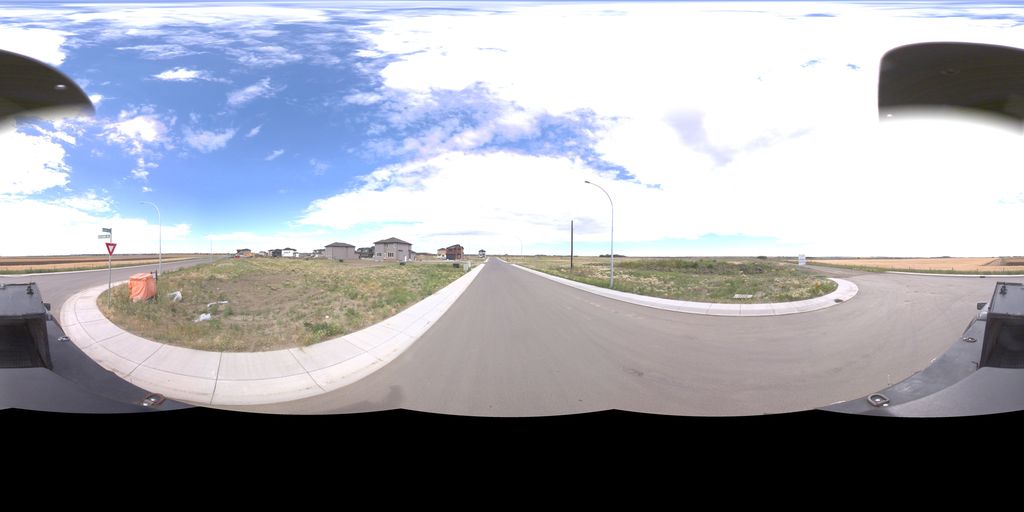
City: saskatoon